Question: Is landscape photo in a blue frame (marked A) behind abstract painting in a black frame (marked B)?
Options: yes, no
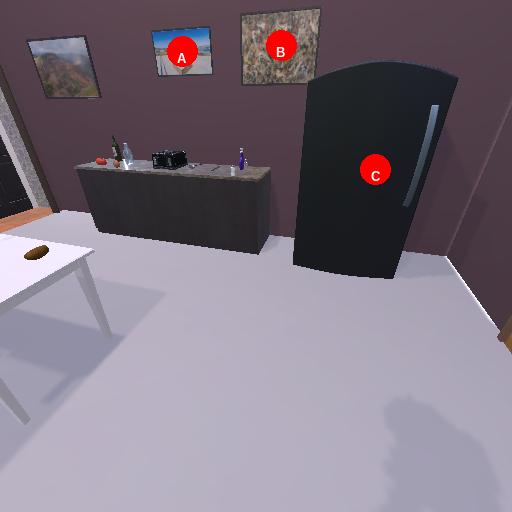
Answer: yes